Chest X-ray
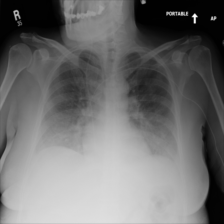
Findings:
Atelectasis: negative
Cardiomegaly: negative
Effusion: negative
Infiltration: negative
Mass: negative
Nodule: negative
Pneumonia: negative
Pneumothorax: negative
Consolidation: negative
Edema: negative
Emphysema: negative
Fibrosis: negative
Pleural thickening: negative
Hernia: negative